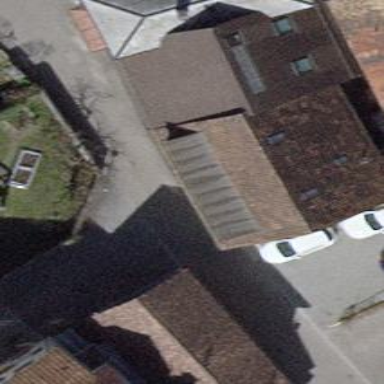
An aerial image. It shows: Cobblestone driveway.